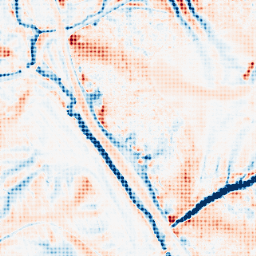
Category: edge_preserving
Decomposition family: median
Decomposition parameters: size: 21
Upsampling method: sinc_blackman
Upsampling parameters: scale: 4
kernel_size: 4
Upsampling scale: 4